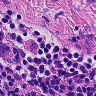
Metastatic tissue present: no